Question: I have created an <URL> that shows when for instance a river is mousehovered and so on. So this is how it shall look like. In Firefox that works but not in Chrome:

So how can I enable the brigthness successful in Chrome as well. Here the class I use:
'''
.highlightElement {
fill: #666;
filter: brightness(125%);
-webkit-filter: brightness(125%);
-moz-filter: brightness(125%);
-o-filter: brightness(125%);
-ms-filter: brightness(125%);
}
'''
Btw the is for the lakes I have on the map. They are also not working in Chrome. But somehow changing the when hovering on them is in Chrome (but this I'm realizing with ).
So this is something with the brigthness property I believe.
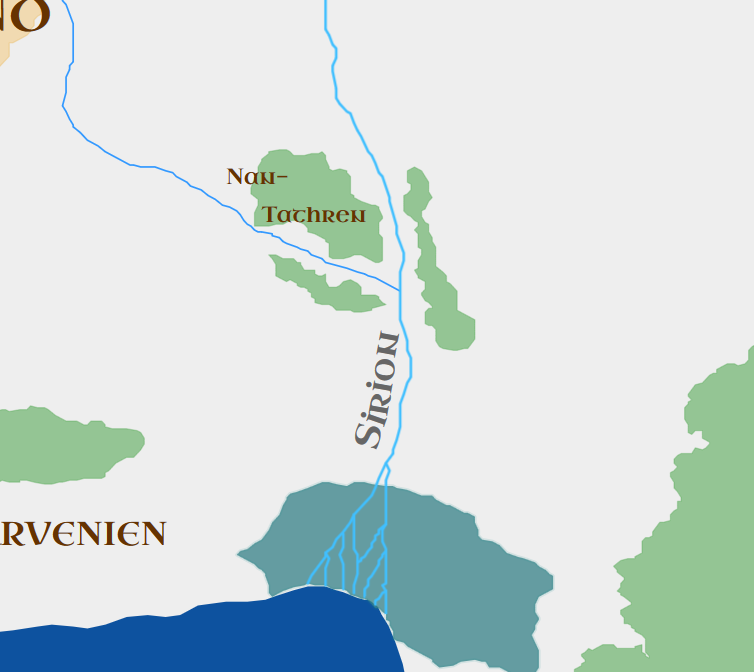
Answer: It seems that the Chromium project is really slow on those issues. It is still not fixed and it seems that it has a really low priority: <URL>